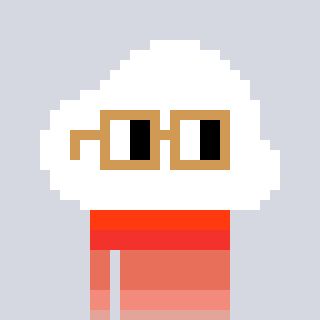
a pixel art character with square brown glasses, a cloud-shaped head and a teal-colored body on a cool background